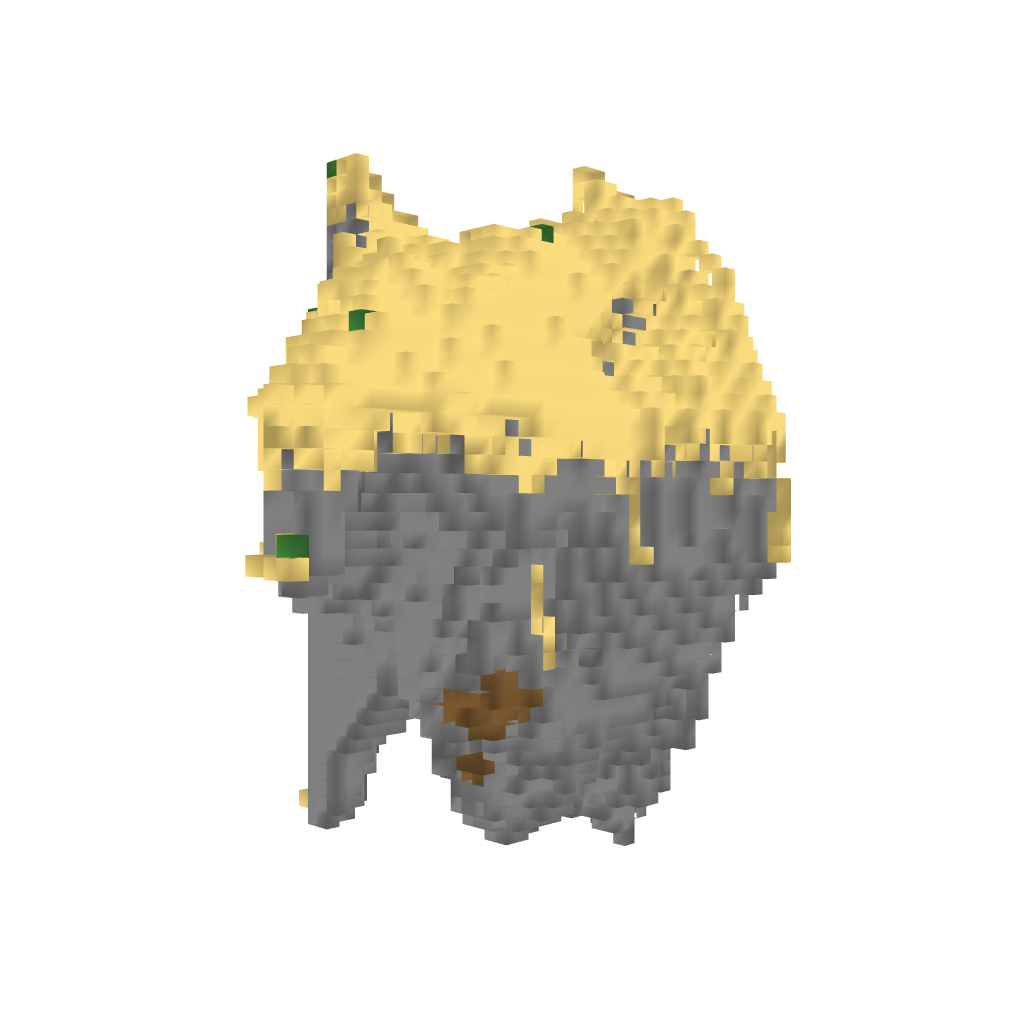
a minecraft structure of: Floating Island: Desert Hill bad low quality